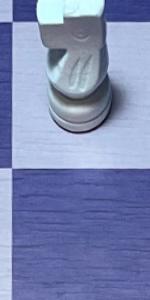
Label: Empty